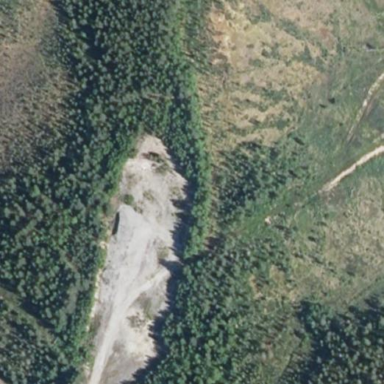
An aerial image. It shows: Quarry area.